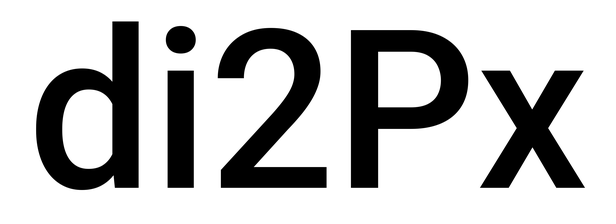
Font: Roboto_Medium